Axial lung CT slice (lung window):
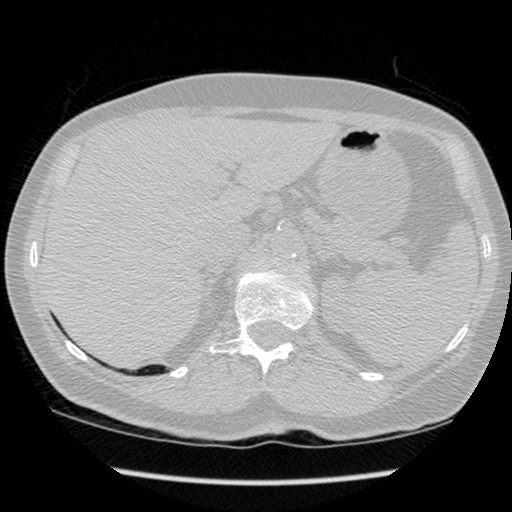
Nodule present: no